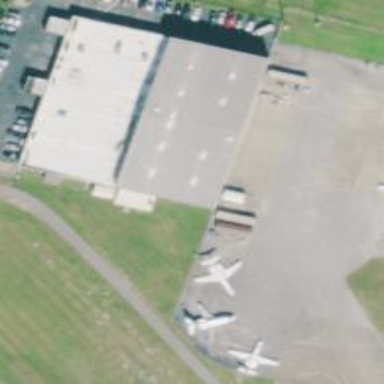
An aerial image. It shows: Building that is hangar at the airport.